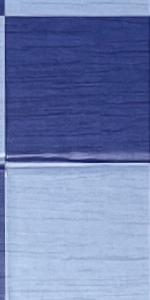
Label: Empty